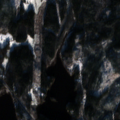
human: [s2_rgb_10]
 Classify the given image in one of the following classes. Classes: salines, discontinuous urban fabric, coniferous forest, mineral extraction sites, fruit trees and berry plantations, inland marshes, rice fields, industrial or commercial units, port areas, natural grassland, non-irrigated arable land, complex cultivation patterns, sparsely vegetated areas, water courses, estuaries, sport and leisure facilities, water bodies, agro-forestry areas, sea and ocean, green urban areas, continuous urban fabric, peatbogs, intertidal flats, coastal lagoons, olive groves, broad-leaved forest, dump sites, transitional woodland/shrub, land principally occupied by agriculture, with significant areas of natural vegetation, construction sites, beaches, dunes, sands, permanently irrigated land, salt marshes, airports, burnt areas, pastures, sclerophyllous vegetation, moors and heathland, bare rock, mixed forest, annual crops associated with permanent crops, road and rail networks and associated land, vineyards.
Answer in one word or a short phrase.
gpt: land principally occupied by agriculture, with significant areas of natural vegetation, broad-leaved forest, coniferous forest, mixed forest, water bodies